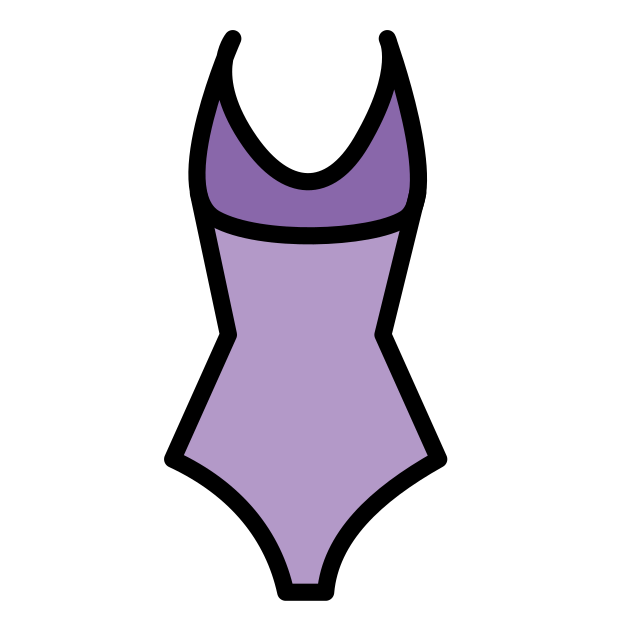
one-piece swimsuit